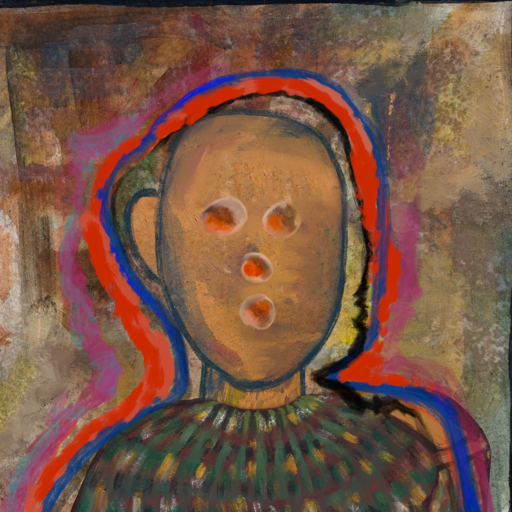
Background: Mosgoul, Head And Neck Front: In_The_Sun, Face Front: Rupkatha, Bust: After_Raid, Hair Front: Experience, Head Accessory: Blank, Second Necklace: Blank, Necklace: Blank, Baby: Blank